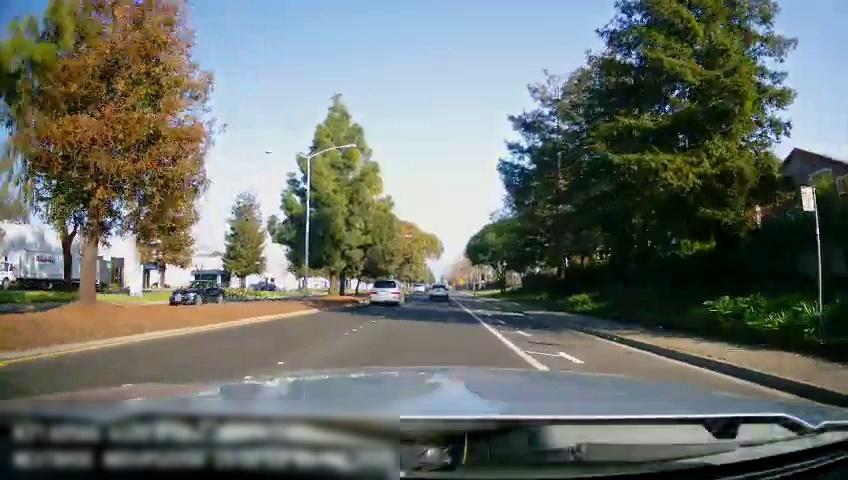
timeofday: Day
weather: Sunny
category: Drivable Space
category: Drivable Space
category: Vehicles | Car
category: Vehicles | SUV
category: Vehicles | Van
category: Vehicles | SUV
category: Lanes | Alternate Lane
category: Lanes | Current Lane
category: Lanes | Current Lane
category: Traffic | Signs